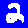
Digit: 2